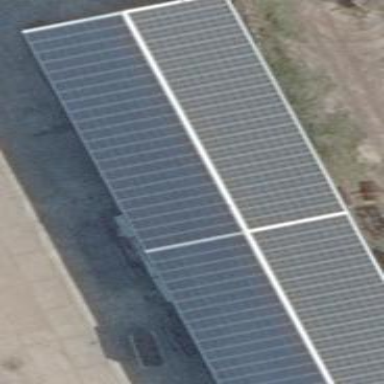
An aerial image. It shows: Building equipped with small solar photovoltaic panel for electricity generation.